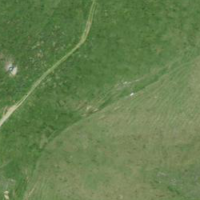
EUNIS habitat code: 26
Species observed at this site:
Phoenicurus ochruros
Motacilla alba
Fringilla coelebs
Cyanistes caeruleus
Linaria cannabina
Erithacus rubecula